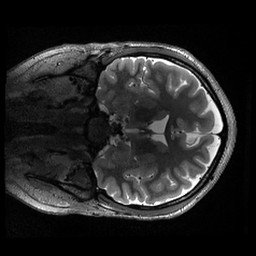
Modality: T2w
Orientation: coronal
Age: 23
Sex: male
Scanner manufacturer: siemens
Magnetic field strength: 3 T
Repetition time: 3.2 s
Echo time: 0.564 s